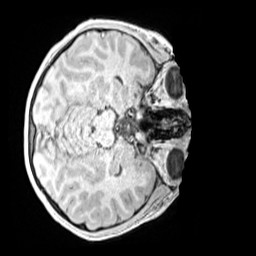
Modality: MP2RAGE
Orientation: axial
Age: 9
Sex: male
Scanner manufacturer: siemens
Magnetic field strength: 3 T
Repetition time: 4 s
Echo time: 0.00299 s